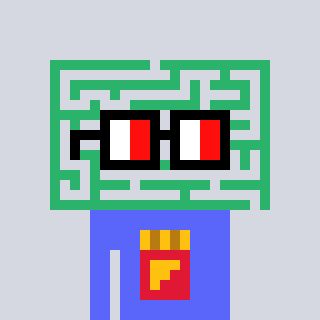
a pixel art character with square glasses with black frames and red eyes, a maze-shaped head and a purple-colored body on a cool background